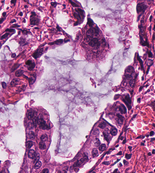
Tumor epithelial tissue: yes
Tumor-associated stroma tissue: yes
Normal tissue: no